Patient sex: F
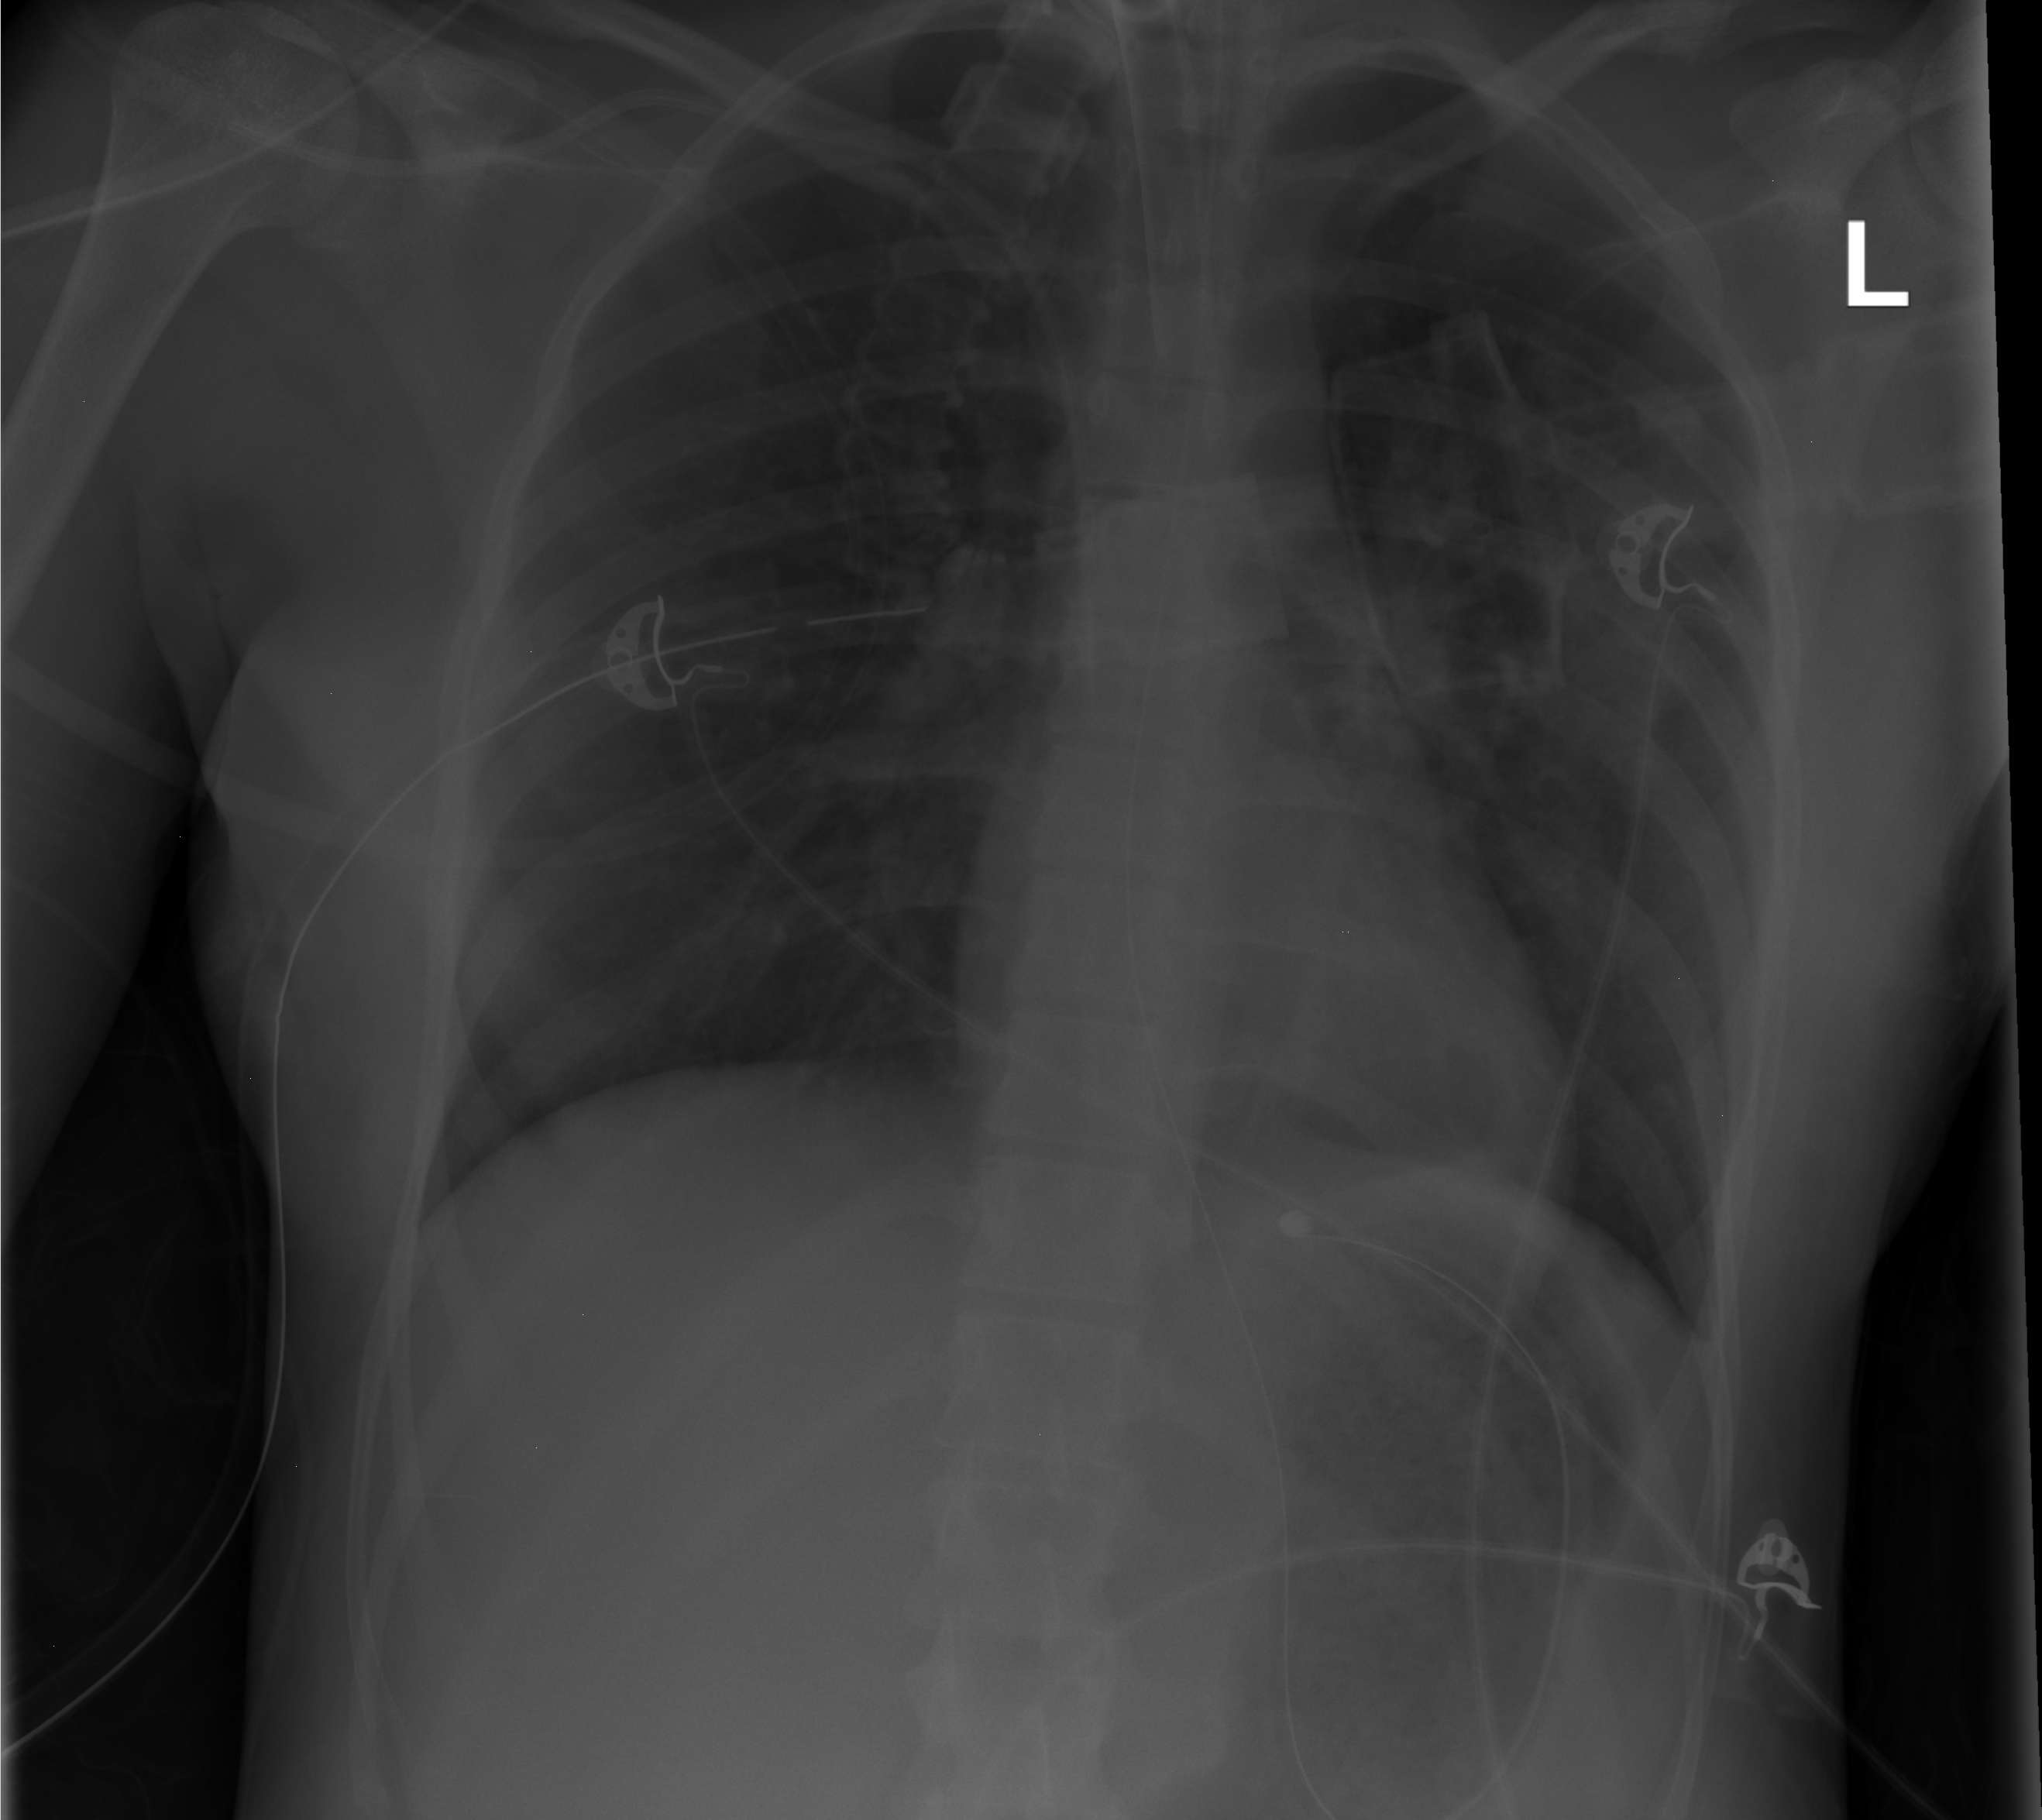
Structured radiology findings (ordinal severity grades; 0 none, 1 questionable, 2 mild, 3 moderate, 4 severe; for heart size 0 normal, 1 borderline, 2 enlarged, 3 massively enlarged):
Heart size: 0
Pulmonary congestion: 0
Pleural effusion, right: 0
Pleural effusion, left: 0
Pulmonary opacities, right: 0
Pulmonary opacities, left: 2
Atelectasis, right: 0
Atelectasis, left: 0